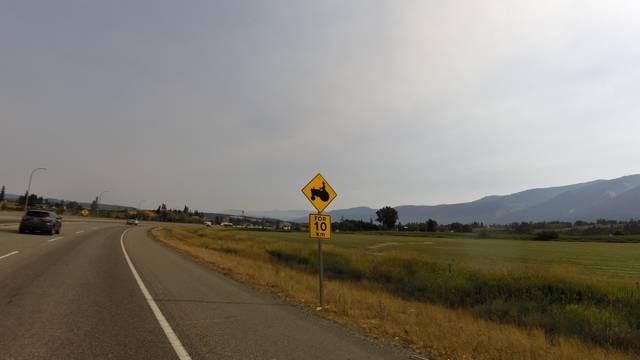
Region: Canada
Coordinates: 50.447, -119.182